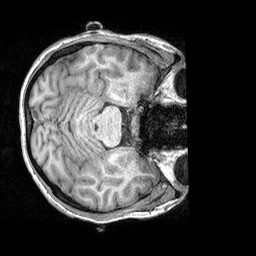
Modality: T1w
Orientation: axial
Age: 30
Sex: female
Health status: healthy
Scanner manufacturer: siemens
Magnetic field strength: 3 T
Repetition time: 2.3 s
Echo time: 0.00303 s